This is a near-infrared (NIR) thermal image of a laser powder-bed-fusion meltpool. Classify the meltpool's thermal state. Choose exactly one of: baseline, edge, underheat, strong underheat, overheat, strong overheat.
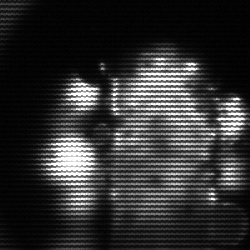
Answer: strong underheat